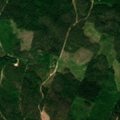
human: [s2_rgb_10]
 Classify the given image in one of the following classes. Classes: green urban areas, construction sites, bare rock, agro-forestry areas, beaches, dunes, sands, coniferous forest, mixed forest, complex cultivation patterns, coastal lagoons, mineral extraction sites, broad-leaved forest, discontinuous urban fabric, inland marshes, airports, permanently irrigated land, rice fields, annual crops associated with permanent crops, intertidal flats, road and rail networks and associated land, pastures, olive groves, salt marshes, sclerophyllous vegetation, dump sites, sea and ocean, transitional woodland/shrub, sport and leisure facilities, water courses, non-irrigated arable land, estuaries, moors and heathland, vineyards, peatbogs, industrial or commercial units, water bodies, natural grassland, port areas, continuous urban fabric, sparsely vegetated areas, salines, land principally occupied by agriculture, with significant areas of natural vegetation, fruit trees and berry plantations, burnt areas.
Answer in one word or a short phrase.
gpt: non-irrigated arable land, coniferous forest, mixed forest, transitional woodland/shrub